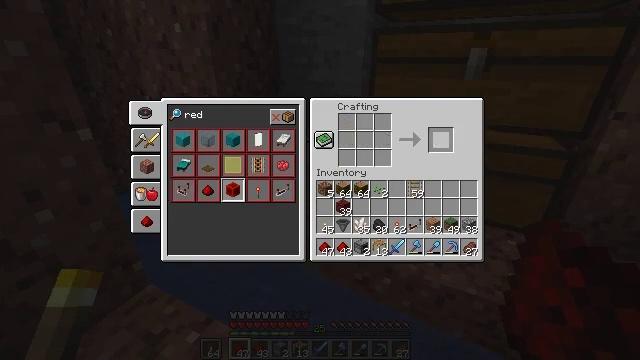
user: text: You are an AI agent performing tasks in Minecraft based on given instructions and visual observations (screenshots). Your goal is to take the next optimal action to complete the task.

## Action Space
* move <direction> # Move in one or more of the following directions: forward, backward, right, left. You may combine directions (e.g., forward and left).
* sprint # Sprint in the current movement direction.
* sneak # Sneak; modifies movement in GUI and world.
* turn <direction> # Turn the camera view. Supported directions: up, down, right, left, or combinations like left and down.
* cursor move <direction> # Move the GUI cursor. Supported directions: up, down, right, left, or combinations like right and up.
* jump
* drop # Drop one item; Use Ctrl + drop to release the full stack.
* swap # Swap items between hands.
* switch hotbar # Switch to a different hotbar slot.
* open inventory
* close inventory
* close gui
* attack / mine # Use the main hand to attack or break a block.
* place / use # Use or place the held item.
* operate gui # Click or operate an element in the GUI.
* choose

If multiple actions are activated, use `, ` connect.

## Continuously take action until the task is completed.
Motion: motion action
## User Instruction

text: Put materials in the crafting grid to create a repeater.
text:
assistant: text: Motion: sneak